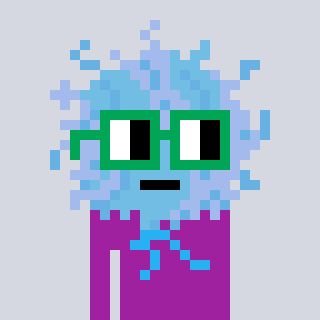
a pixel art character with square green glasses, a lint-shaped head and a magenta-colored body on a cool background